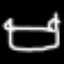
Label: bed